Aerial crown-view tile of a tropical tree (Barro Colorado Island, Panama), acquired 20240611:
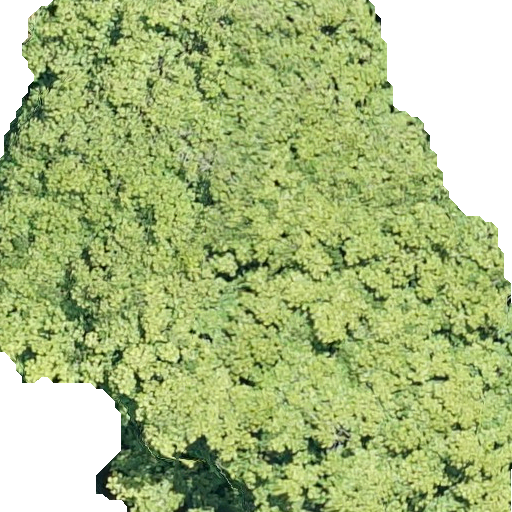
Species: Tachigali panamensis
GBIF accepted scientific name: Tachigali panamensis
Crown area: 420.607 m²